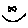
Label: smiley face